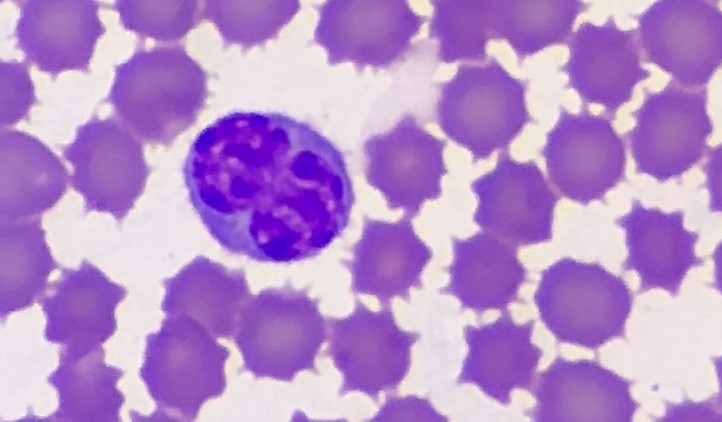
White blood cell type: Neutrophil